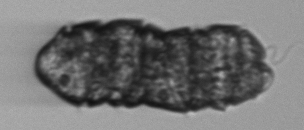
Label: Margalefidinium